Field crop: tomato
Growth stage: 2
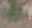
Species: solanum